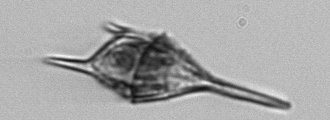
Label: Tripos_lineatus